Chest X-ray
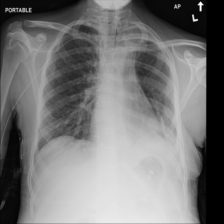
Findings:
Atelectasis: negative
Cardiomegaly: negative
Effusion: negative
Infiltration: negative
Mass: negative
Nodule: negative
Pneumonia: negative
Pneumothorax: negative
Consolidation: negative
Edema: negative
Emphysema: negative
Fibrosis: negative
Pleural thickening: positive
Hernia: negative